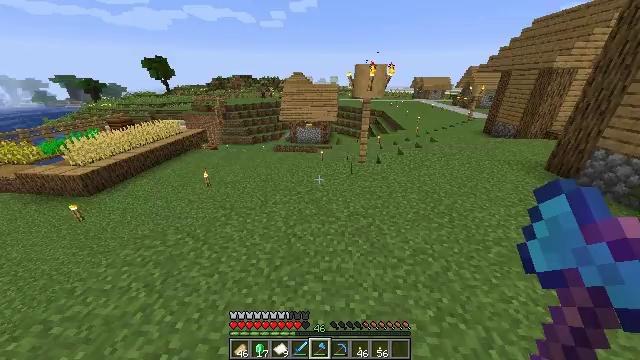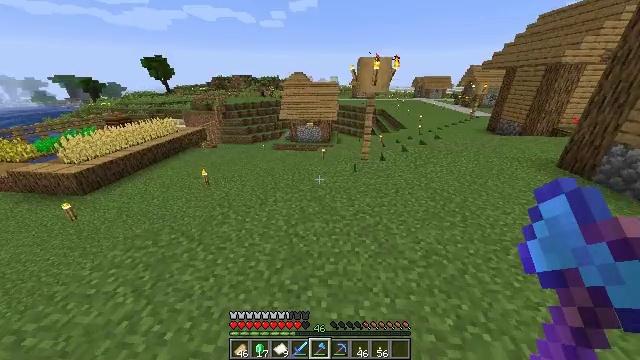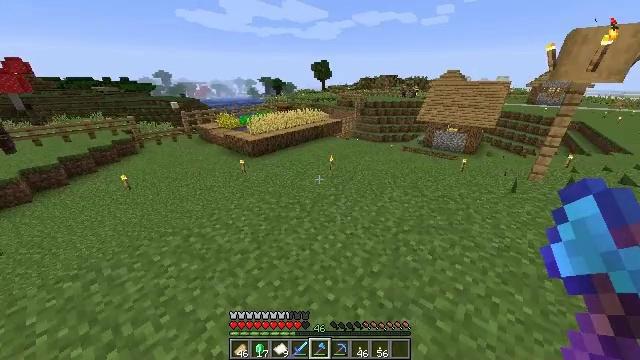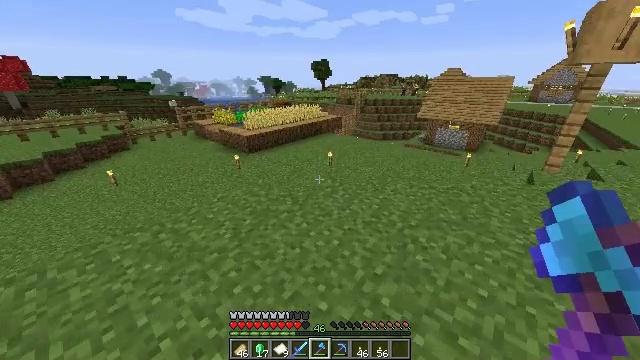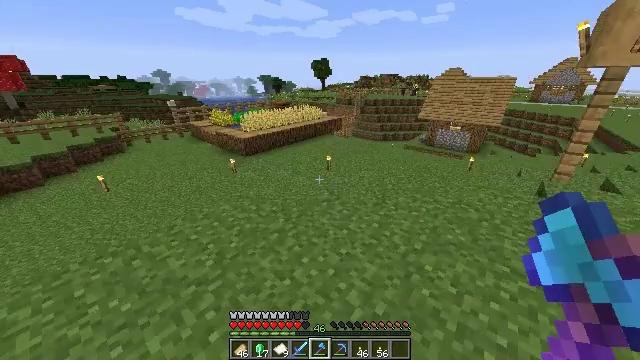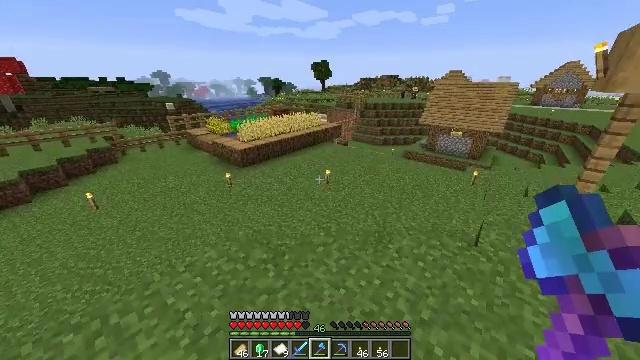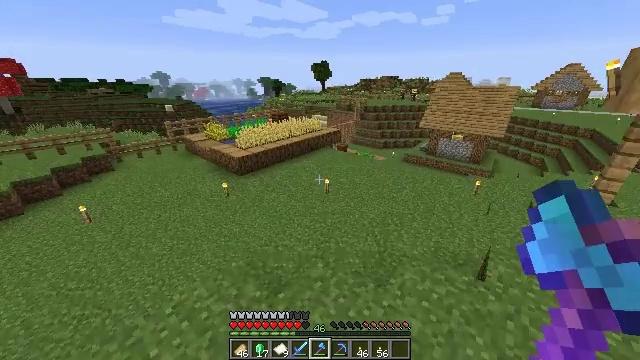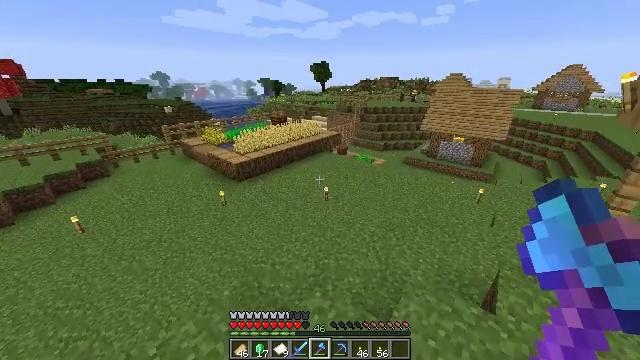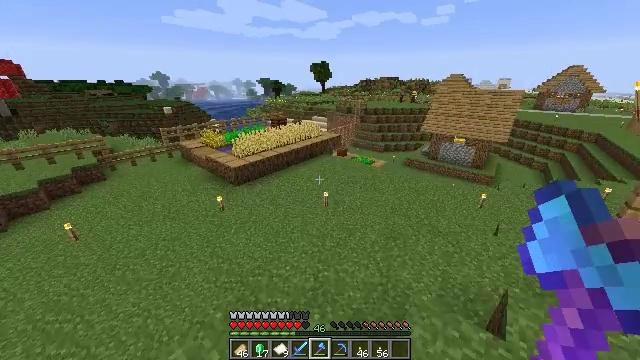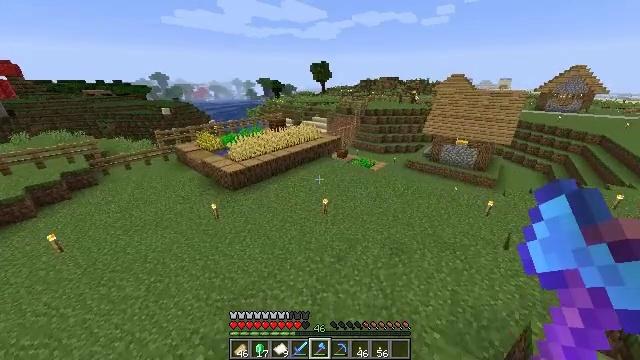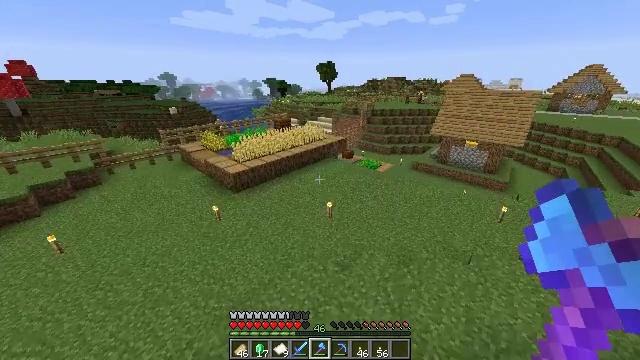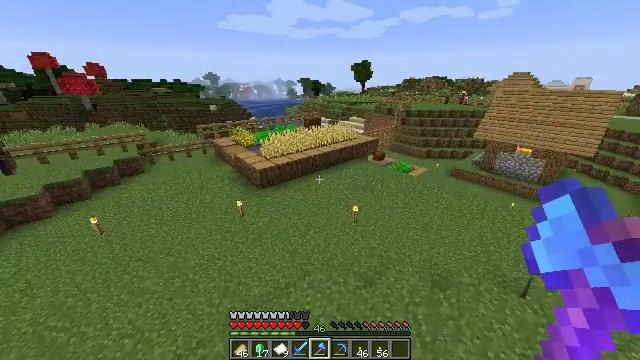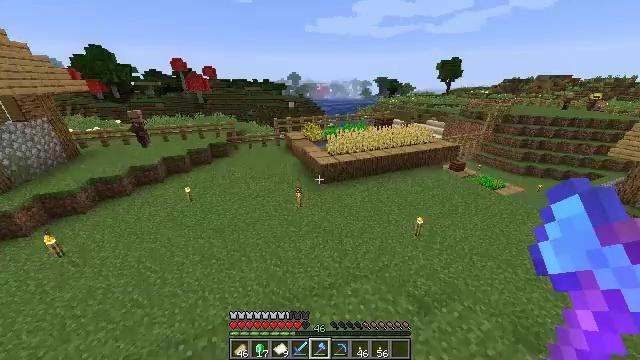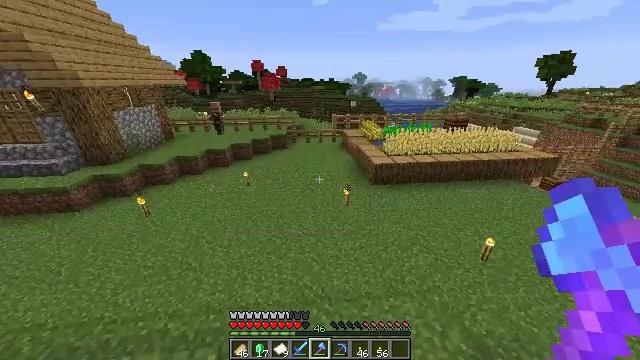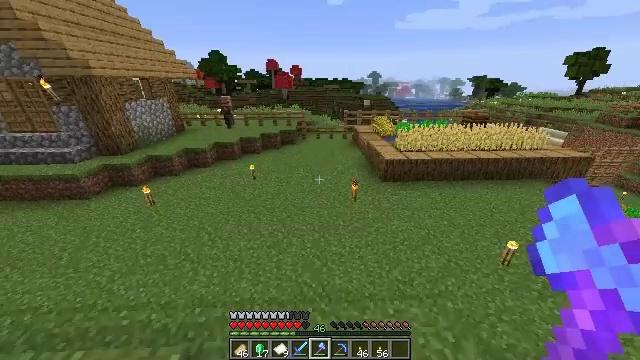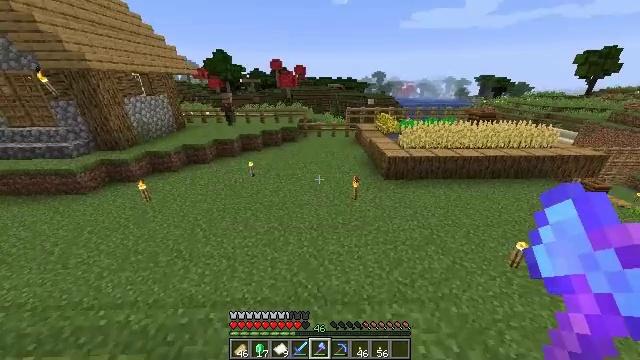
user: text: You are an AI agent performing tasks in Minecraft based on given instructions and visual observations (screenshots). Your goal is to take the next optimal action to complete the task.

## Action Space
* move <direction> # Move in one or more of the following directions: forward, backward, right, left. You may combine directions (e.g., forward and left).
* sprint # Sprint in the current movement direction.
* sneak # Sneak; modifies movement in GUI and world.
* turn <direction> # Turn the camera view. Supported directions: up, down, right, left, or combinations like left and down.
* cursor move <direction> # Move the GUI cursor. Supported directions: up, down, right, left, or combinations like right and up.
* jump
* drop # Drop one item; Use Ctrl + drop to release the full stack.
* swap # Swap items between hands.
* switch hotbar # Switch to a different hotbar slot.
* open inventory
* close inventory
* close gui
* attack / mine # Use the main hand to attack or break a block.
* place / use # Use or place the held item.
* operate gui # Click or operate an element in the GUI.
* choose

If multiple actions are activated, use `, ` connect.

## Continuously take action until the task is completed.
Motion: motion action
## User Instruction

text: Use flowers like dandelion or blue orchid in crafting table to make a suspicious stew.
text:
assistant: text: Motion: move forward, jump
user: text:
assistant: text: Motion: move forward, sprint, turn left, jump
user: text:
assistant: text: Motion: move forward, jump
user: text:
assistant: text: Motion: move forward, jump
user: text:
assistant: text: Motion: move forward, jump
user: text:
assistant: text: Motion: move forward, jump
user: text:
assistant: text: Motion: move forward, sprint, jump
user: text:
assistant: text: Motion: move forward, sprint, jump
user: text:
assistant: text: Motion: move forward, sprint, jump
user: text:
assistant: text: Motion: move forward, sprint, turn left, jump
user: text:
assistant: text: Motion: move forward, sprint, turn left, jump
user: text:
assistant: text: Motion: move forward, turn left, jump
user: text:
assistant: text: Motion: move forward, turn left, jump
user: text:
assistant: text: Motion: move forward, turn left, jump
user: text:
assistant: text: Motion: move forward, turn left, jump
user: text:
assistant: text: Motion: move forward, jump
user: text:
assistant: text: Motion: move forward, sprint, jump
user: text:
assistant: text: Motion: move forward, sprint, jump
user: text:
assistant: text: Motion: move forward, sprint, jump
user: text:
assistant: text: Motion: move forward, sprint, jump
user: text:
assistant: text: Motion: move forward, jump
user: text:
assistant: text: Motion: move forward, jump
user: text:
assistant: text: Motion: move forward, jump
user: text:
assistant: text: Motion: move forward, jump
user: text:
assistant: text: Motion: move forward, jump
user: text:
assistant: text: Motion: move forward, turn right, jump
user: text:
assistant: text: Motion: move forward, turn right, jump
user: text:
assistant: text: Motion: move forward, turn right, jump
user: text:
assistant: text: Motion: move forward, sprint, turn right, jump
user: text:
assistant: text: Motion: move forward, sprint, jump